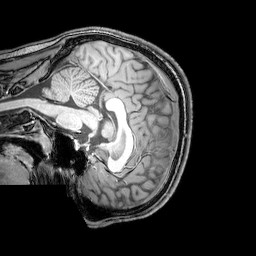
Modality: T1w
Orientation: sagittal
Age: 21
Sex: male
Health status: healthy
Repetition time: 0.081 s
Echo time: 0.037 s